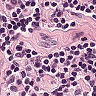
Metastatic tissue present: no